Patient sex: F
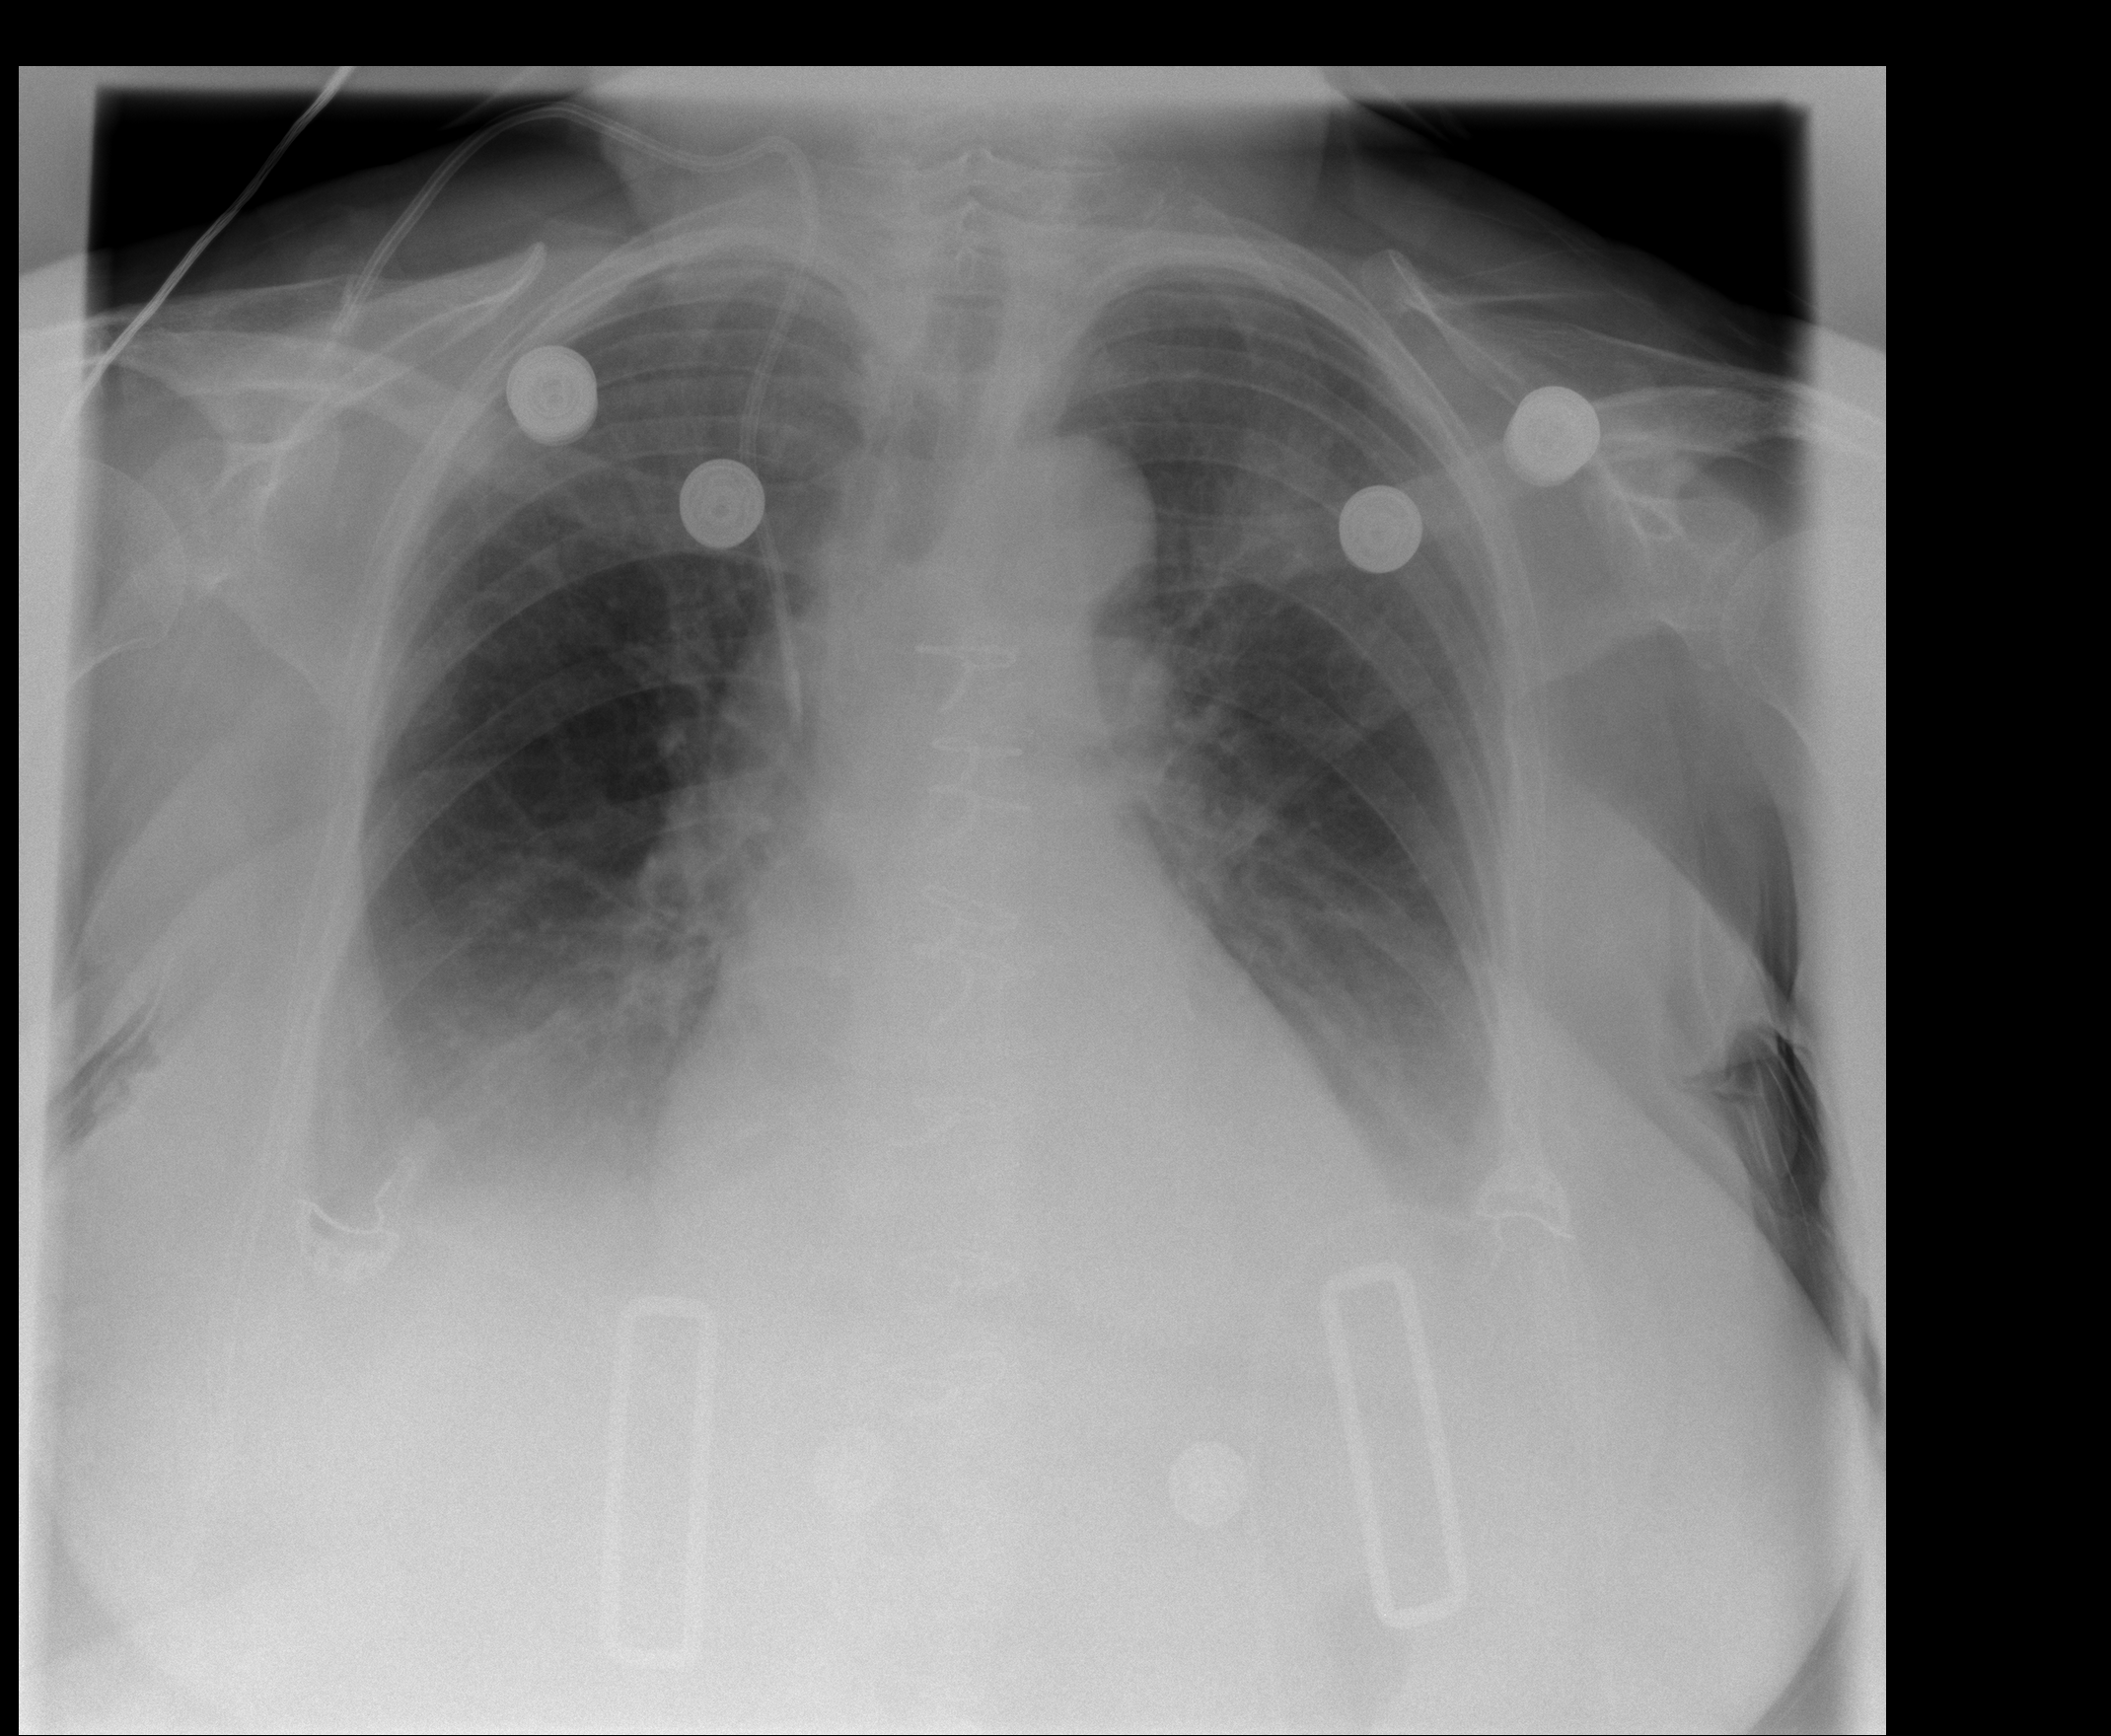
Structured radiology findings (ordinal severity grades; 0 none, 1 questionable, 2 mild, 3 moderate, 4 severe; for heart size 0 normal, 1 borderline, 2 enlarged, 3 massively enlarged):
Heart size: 1
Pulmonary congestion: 2
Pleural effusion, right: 2
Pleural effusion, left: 2
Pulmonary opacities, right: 0
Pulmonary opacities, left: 2
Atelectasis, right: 2
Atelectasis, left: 2